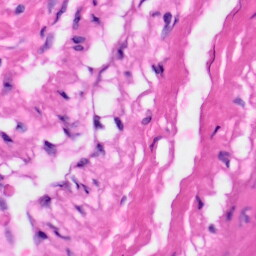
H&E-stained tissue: Skin